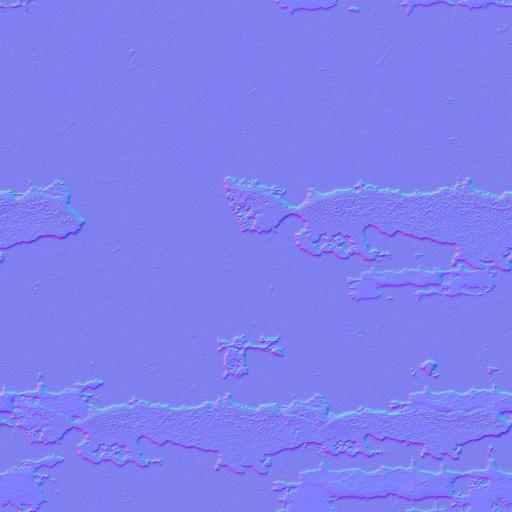
asphalt damaged road street